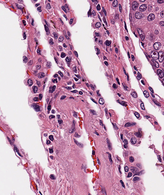
Tumor epithelial tissue: yes
Tumor-associated stroma tissue: yes
Normal tissue: no